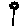
Label: flower